Question: I am using datatable where I need to show a table inside td cell, I have checked drill down example but that requires click on the plus sign, apart that is viewed below the row that contains plus sign. That is not required
I want to create exact nested table like

where td cell have one nested table inline and no need to click on any plus sign.
Using datatable is this possible? Any reference please?
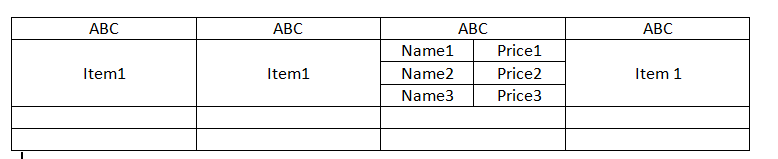
Answer: 'Datatable' offers basic support for complex headers :
<URL>
Otherwise, you can use callbacks to have your table render something more complicated than single adjacent cells.
<URL>
Look for 'fnDrawCallback' and 'fnRowCallback'
The following example will not achieve what you want, but will give you an example of how you can manipulate the html each time 'datatables' modifies it (using 'fnDrawCallback') :
<URL>
Here is a basic example for using 'fnRowCallback' :
<URL>
A piece of warning though : if you start fiddling with the table structure, you may end up with surprises with the "filter" and "sort" functionalities.